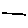
Label: line